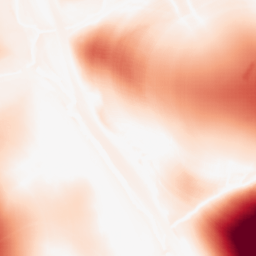
Category: morphological
Decomposition family: morphological
Decomposition parameters: operation: opening
size: 100
Upsampling method: sinc_hamming
Upsampling parameters: scale: 2
kernel_size: 4
Upsampling scale: 2